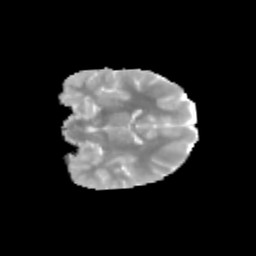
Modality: MD
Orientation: coronal
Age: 11
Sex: male
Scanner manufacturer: siemens
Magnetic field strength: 3 T
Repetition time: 3.8 s
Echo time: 0.07 s